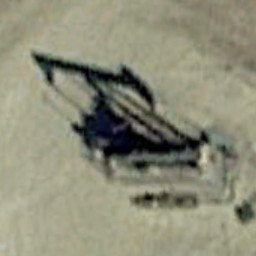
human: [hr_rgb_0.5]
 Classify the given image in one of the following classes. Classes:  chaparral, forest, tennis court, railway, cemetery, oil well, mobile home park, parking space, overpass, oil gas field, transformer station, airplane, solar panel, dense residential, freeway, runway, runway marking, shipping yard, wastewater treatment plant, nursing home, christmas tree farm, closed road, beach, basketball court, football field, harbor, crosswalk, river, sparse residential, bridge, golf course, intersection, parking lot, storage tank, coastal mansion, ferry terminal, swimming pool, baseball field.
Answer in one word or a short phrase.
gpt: oil well